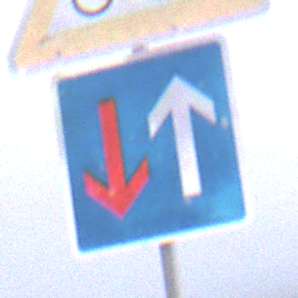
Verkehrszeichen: VorrangVorGegenverkehr
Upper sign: RadverkehrRechts
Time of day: SunriseSunset
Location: Outdoor (Beach)
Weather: Overcast
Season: NotSpecified
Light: Natural